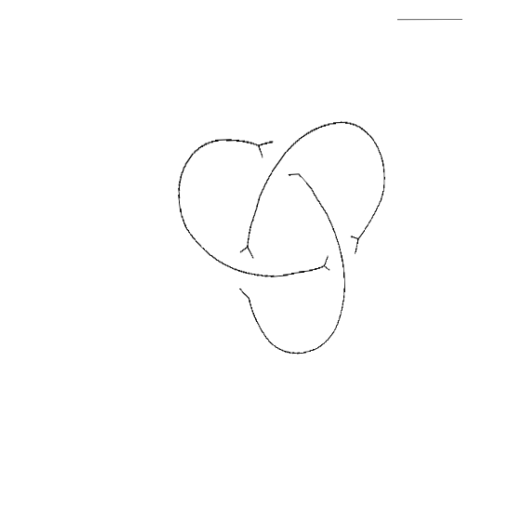
Crossing number: 3